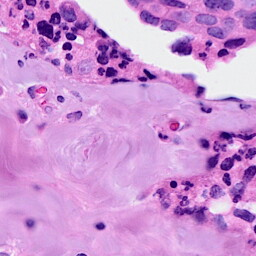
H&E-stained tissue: Breast